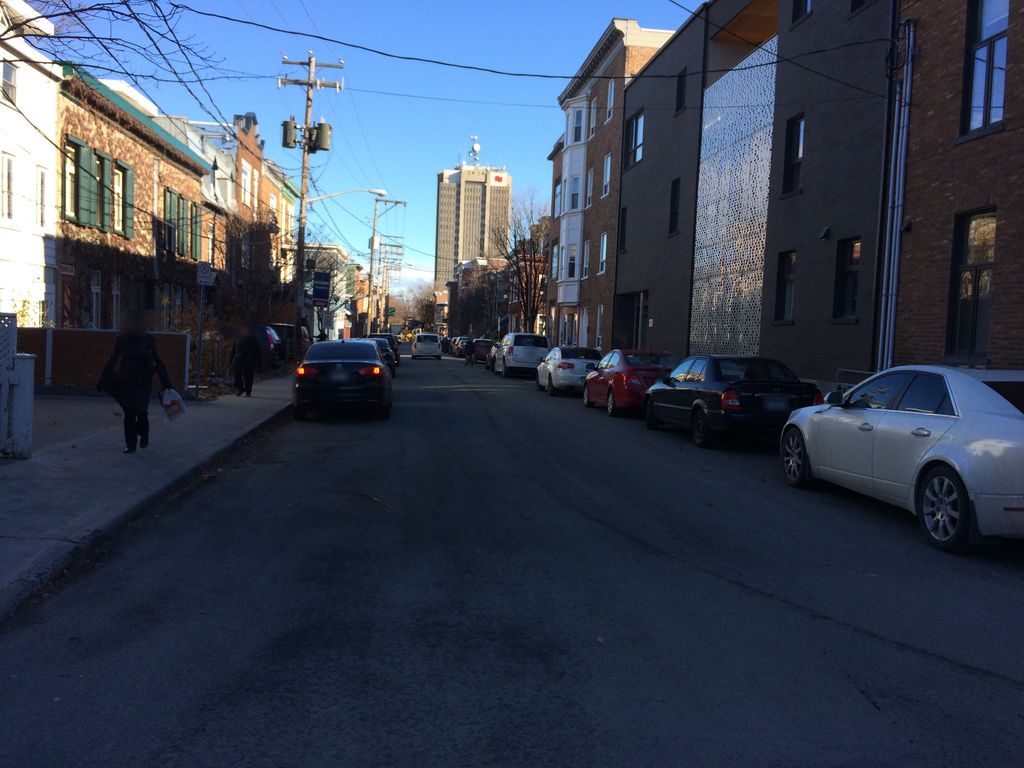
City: quebec_city